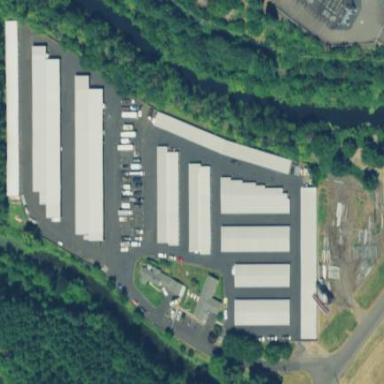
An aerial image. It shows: Commercial area with storage rental shop.